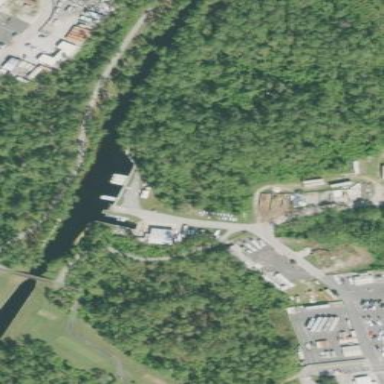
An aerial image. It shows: Boat storage area.